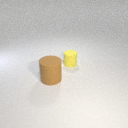
large brown rubber cylinder in front of small yellow rubber cylinder